Question: I want this to be a background in my app for Ipad.
I'm building everything in objective C (native app)
I need a little help figuring out how to animate each of the triangles over the image (overlay) so it fades in and out independently of each other, the goal to make a constant shimmer like effect so the image doesn't feel sos tatic. Do i have to animate each triangle independently? Is there any algorithm that i should be looking at so it seems kinda random but isn't.
Here is the background image

I need some guidance on where to start and how to approach this problem, and feedback would be appreciated.
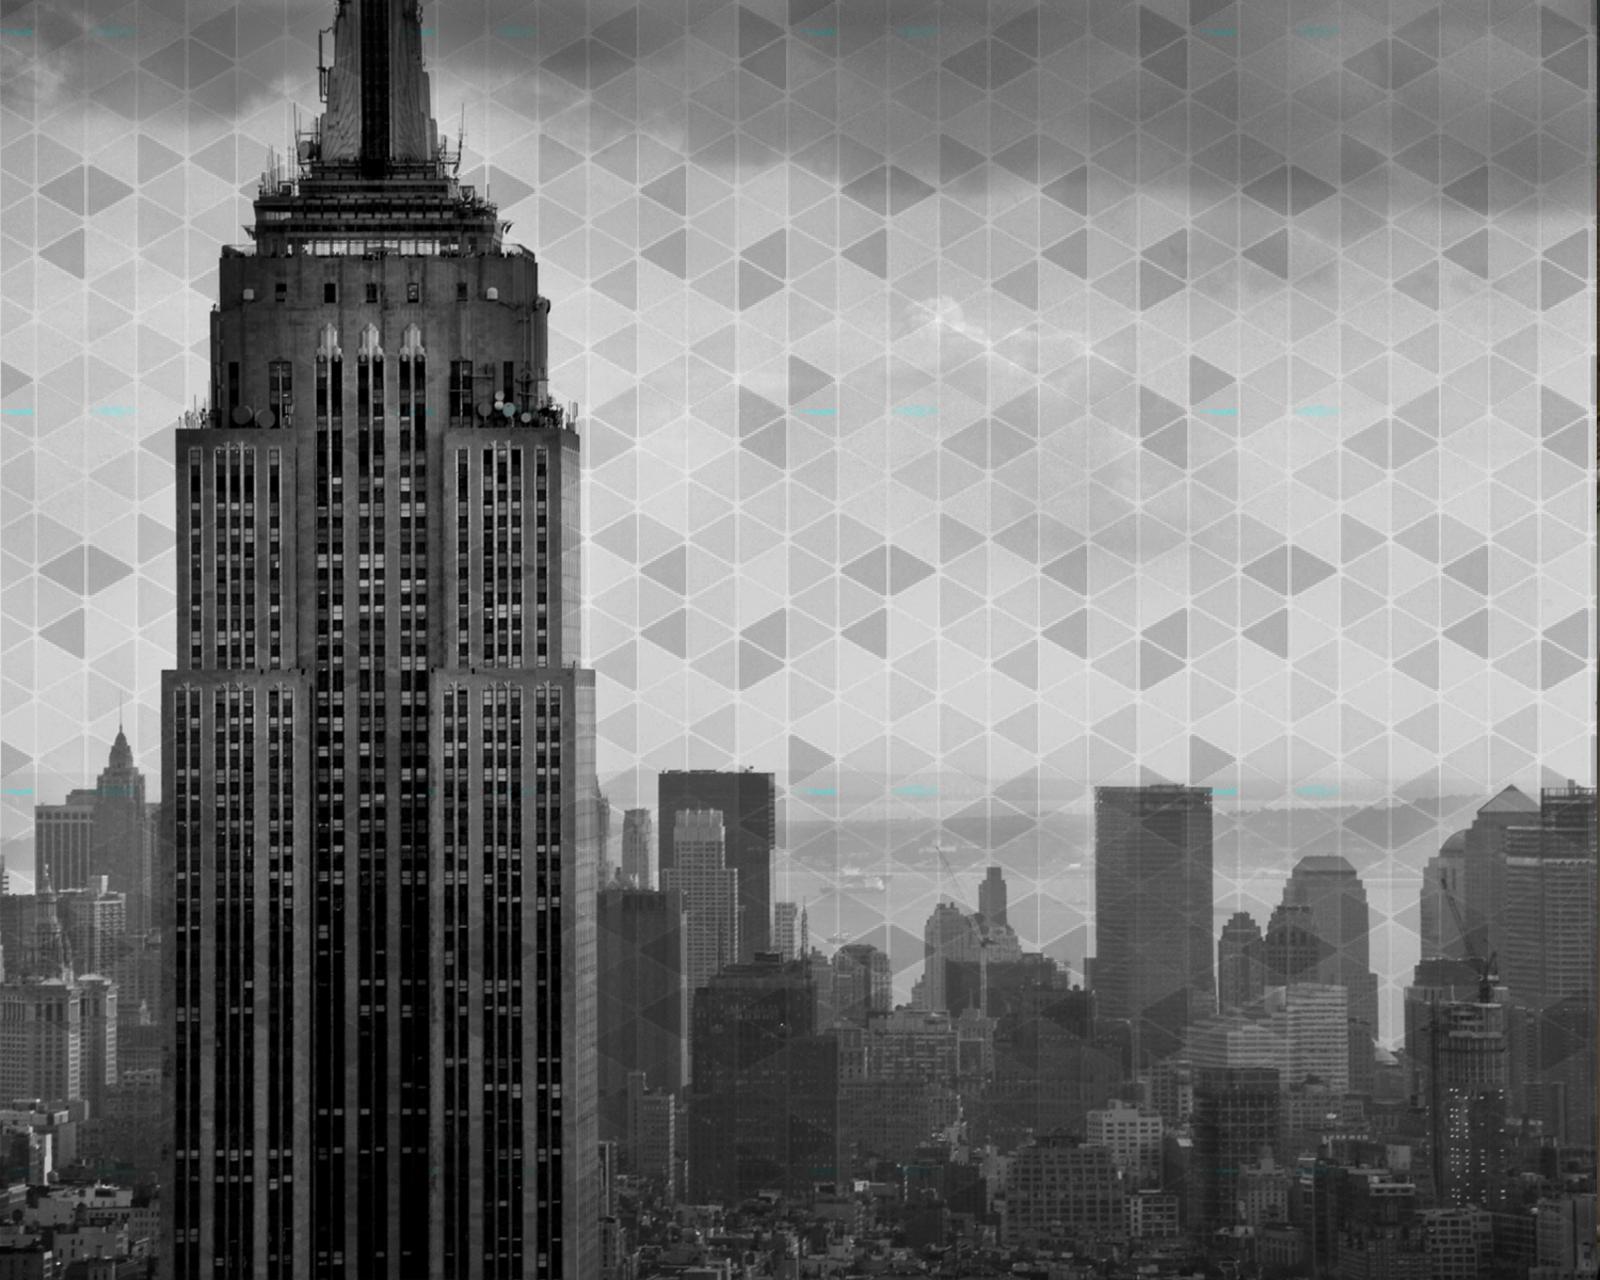
Answer: My advice is to use UIViewAnimationWithBlocks introduced in iOS 4. If you have a solid grasp on blocks, they can be very useful. Here's an example I created in as little as 5 minutes to illustrate:
'''
typedef void(^FadeInOutBlock)(void);
@interface PMViewController ()
@property (nonatomic, copy) FadeInOutBlock fadeInOutBlock;
@end
'''
Here we declare a typedef to save us from doing the block syntax all over again. We also create a property to hold the animation block.
'''
@implementation PMViewController
@synthesize myView;
- (void)viewDidLoad
{
[super viewDidLoad];
// Do any additional setup after loading the view, typically from a nib.
__block PMViewController *_self = self;
self.fadeInOutBlock = ^{
[UIView animateWithDuration:0.5f animations:^{
// fade out effect
_self.myView.alpha = 0.0f;
} completion:^(BOOL success){
[UIView animateWithDuration:0.5f animations:^{
// fade in effect
_self.myView.alpha = 1.0f;
} completion:^(BOOL success){
// recursively fire a new animation
if (_self.fadeInOutBlock)
_self.fadeInOutBlock();
}];
}];
};
}
'''
We create the animation, within an animation. You start off with the fade out, where myView's alpha will be reduced to 0.0f in 0.5f seconds. After it's completed, a second animation will be fired, restoring the alpha for myView back to 1.0f and finally, firing out the first animation, again. (Animception)
'''
- (void)viewDidAppear:(BOOL)animated
{
[super viewDidAppear:animated];
if (self.fadeInOutBlock)
self.fadeInOutBlock();
}
@end
'''
And finally, in view did appear you fire it off for the first time.
Now, for the shimmering animation that you mention, I suggest you separate each triangle into it's own UIView and use the technique above, using different durations and alphas.
If you have to many small UIViews, group them up into a bigger UIView (by using the addSubview method) and apply the animation to those 'container' UIViews.
For instance, you could have four separate UIView containers, that have a bunch of separate UIViews as their children. You could then create four block animations, one for each container, and then apply the animation to them. I bet experimenting with that, you would be able to create pretty good effects.